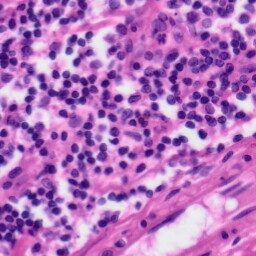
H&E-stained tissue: Tonsil